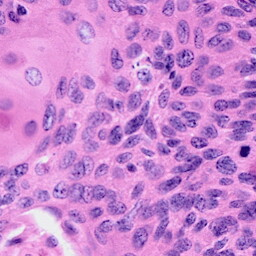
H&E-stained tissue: Cervix